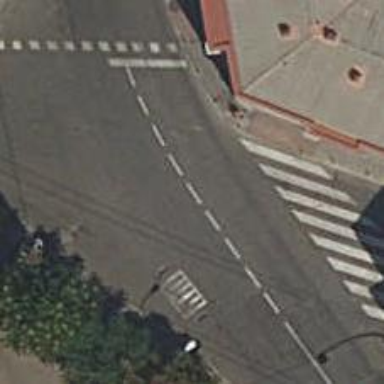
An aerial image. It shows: Road with traffic signals.